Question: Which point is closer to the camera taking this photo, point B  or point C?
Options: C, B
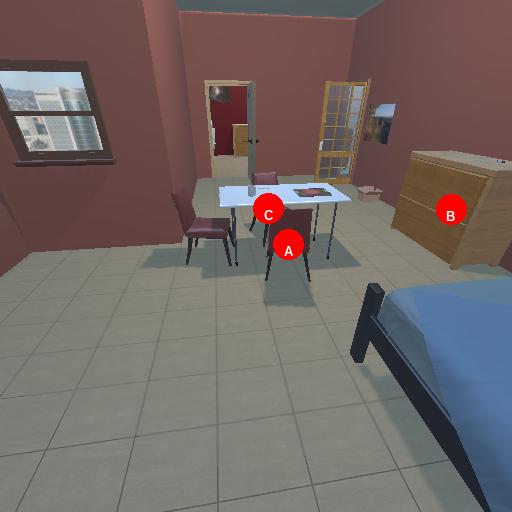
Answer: C